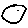
Label: moon